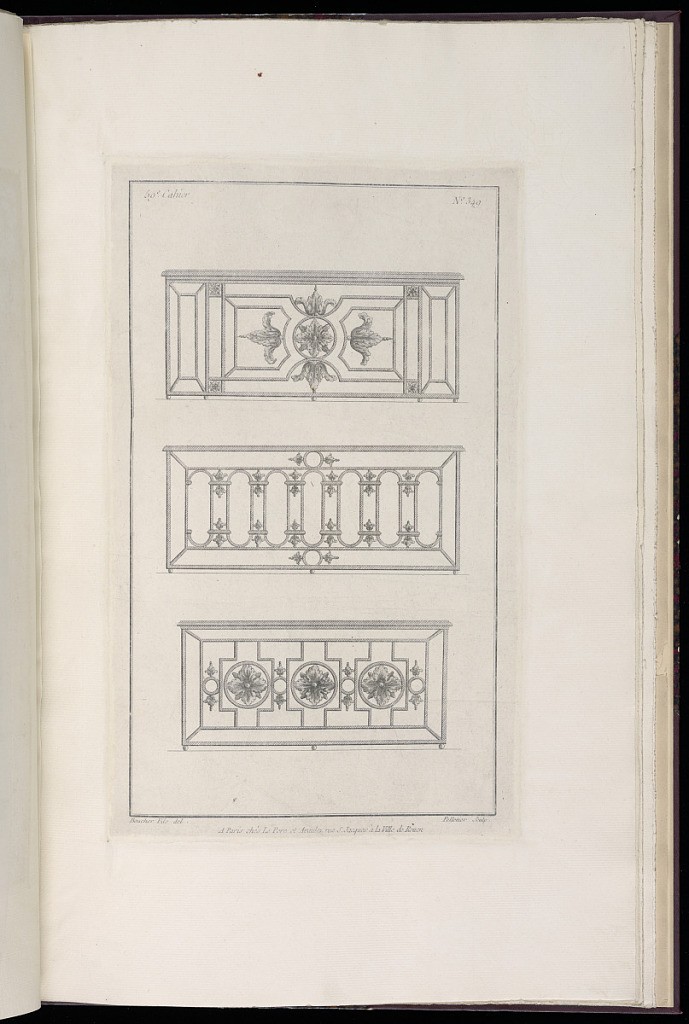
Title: Design for Three Iron Grates
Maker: Juste-François Boucher, French, 1736 – 1782
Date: ca. 1775
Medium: Engraving on off white laid paper
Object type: Print
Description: Designs for three iron grates featuring ornament motifs including rosettes. The plate is signed.